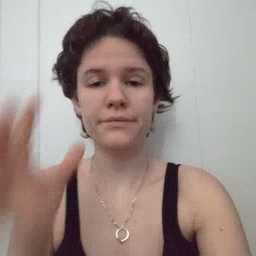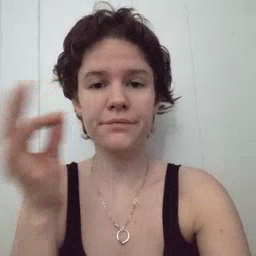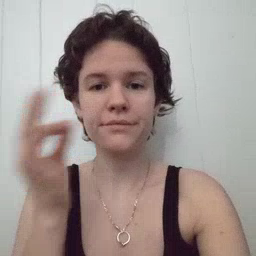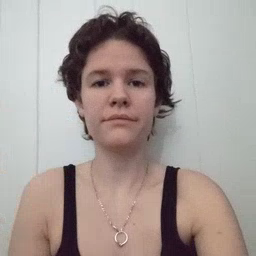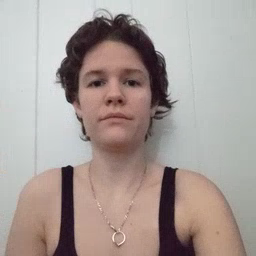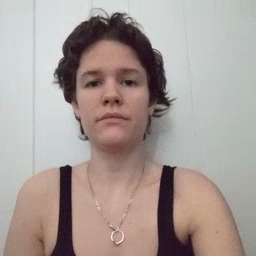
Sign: kitty